Question: I was wondering if there is a property for setting outer and inner border for an element, for example I want to have dark grey border as outer border and white as inner border.. I have attached an image to make my point clear, I can do this with having 2 layer, one as parent with dark grey border and another as child with white border, but there must be a better and effective ways. Please guide if you have the right concept of achieving this.. Thanks for your time.. cheers
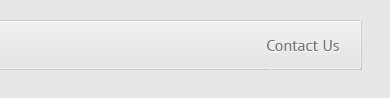
Answer: You can use an inset box-shadow. <URL>
'''
button {
border: solid 1px #aaa;
// Adds the inner "border"
box-shadow: 0 0 1px #fff inset;
background-image: linear-gradient(to bottom, #cfcfcf 0%, #c0c0c0 100%);
padding: 20px;
border-radius: 10px;
}
'''
If you want to set the "width" of the border you can use a fourth value. Example with 3px wide inset box-shadow:
'''
box-shadow: 0 0 0 3px #fff inset;
'''
More info on box-shadows, <URL>